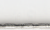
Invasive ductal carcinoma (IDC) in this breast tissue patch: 0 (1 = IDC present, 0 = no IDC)